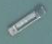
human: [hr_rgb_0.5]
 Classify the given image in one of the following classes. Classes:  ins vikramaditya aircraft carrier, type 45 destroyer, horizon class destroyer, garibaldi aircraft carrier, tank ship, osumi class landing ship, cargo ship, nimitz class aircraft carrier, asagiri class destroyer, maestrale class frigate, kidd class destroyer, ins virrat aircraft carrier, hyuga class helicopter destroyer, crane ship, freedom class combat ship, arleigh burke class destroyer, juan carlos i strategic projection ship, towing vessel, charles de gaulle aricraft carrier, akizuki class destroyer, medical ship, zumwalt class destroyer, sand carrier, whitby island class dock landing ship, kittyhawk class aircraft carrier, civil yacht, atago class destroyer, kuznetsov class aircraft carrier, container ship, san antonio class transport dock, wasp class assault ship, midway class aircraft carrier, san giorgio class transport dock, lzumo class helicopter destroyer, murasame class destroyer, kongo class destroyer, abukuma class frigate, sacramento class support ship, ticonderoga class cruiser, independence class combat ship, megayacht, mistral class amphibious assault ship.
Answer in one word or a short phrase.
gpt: Sand carrier